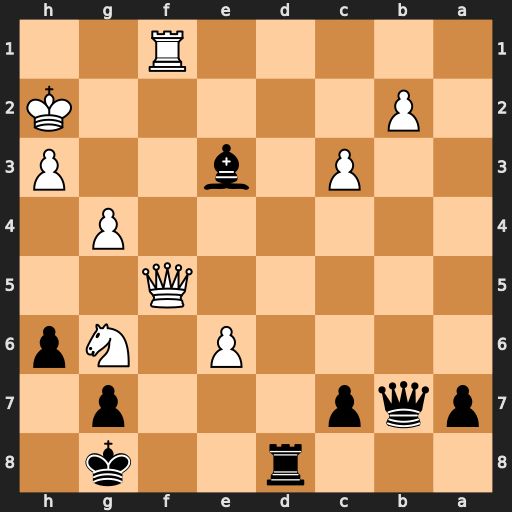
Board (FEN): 3r2k1/pqp3p1/4P1Np/5Q2/6P1/2P1b2P/1P5K/5R2
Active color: b
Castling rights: -
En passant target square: -
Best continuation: Rd2+ Kg3 Qg2+ Kh4 Bf2+ Rxf2 Qxf2+ Qxf2 Rxf2